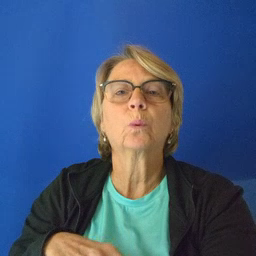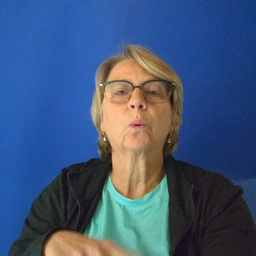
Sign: balloon